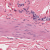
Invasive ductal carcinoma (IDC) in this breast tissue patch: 0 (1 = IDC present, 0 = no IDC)